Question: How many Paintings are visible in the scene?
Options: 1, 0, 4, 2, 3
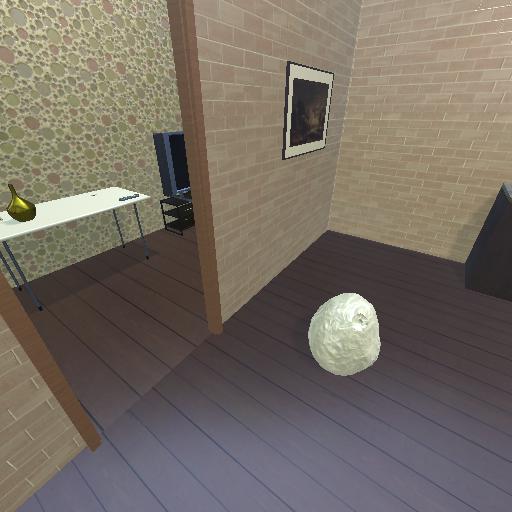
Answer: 1